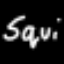
Label: squiggle